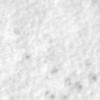
Label: no_change